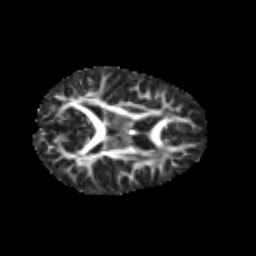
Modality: FA
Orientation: axial
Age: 5
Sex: female
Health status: healthy